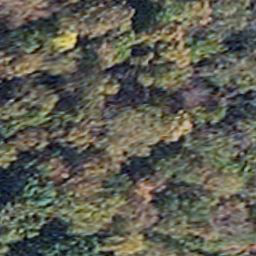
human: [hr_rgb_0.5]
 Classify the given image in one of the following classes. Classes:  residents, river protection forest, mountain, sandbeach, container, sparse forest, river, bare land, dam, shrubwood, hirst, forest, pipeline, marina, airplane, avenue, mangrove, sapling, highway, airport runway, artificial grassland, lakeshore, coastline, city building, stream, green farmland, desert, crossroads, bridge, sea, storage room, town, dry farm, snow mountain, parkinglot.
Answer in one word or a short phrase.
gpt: mangrove